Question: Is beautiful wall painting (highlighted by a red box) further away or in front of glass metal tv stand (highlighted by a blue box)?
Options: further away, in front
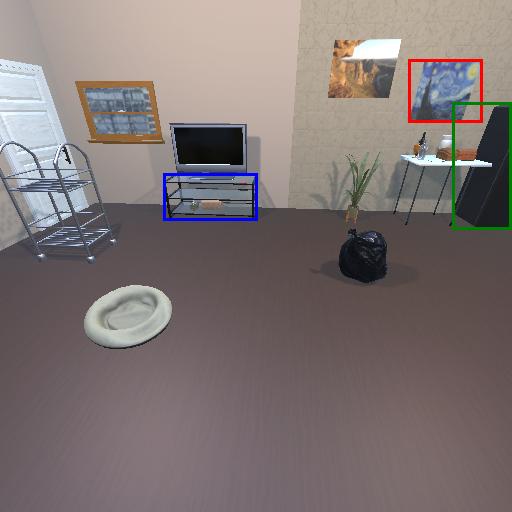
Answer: further away